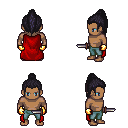
a pixel art fantasy rpg character, male body template, human, dark skin, red cape, teal pants, raven long topknot hairstyle, gold gloves, dagger, four views (front, back, left, right), 2x2 character sprite sheet, small pixel art, hard edges, no anti-aliasing